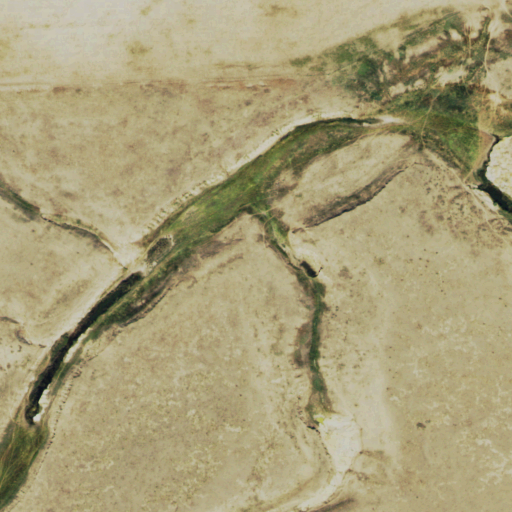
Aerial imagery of valley in Colorado named Antelope Draw containing grassland and shrub